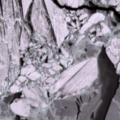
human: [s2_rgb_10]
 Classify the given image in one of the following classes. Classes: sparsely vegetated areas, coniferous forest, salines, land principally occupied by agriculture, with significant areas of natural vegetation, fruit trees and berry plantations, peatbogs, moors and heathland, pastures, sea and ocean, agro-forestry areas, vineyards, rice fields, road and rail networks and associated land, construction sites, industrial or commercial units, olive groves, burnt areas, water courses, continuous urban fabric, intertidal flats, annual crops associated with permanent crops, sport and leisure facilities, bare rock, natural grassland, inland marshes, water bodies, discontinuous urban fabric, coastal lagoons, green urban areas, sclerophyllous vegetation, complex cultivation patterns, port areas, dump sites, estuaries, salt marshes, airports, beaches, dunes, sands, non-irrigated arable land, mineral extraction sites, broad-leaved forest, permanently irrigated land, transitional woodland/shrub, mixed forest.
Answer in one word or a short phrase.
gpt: sea and ocean